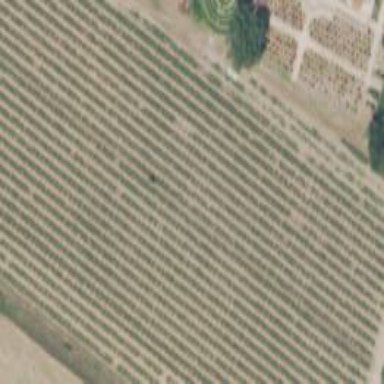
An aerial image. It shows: Vineyard with wine grapes as the main crop.